Question: I'm relatively new to Drupal 7 and I'm trying to create a custom webform. My goal is to add a date (provided by the date module) field with out the day option. So it displays on month and year hiding the day option.
I have managed to achieve this but only by recreating the wholedate field as a custom field but I wanted to know if it was possible to customize the date field provided by the date module.
Below is a screen shot of my form:
How I create my custom date field:
'''
function my_webform_form_alter(&$form, &$form_state) {
if (isset($form['#node']->webform) && $form['#node']->uuid == '00b20537-d5ce-45c2-af37-150c9e73b96d') {
//$form['submitted']['date']['#type'] = 'hidden';
$form['ggg'] = array(
'#type' => 'date_select',
'#title' => 'Date',
'#date_format' => 'm/Y',
'#default_value' => date('Y-m-d')
);
}
}
'''
I have tried other methods on hiding the field components but nothing seem to work so far. I was wondering if I needed to implement a hook different from the alter hook (the one being used).
Any suggestions on how to achieve this?
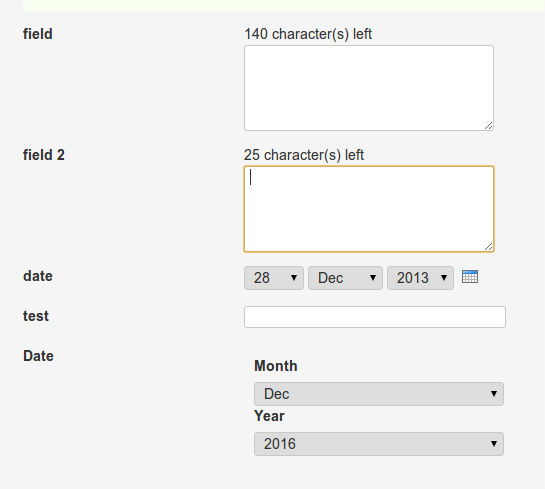
Answer: A possible solution would be to transform the 'day' field of the date component to a 'hidden' field instead of the 'select' field type. That can be achieved by adding a '#process' callback for that field and altering the data.
'''
function YOURMODULE_form_alter(&$form, &$form_state, $form_id)
{
// Your logic here depending which form to alter
// ...
// Add #process for the component with key name 'date'
$form['submitted']['date']['#process'][] = 'YOURMODULE_process_date';
}
function YOURMODULE_process_date(&$element)
{
// change type to hidden
$element['day']['#type'] = 'hidden';
// set value to first day of the month
$element['day']['#value'] = '1';
return $element;
}
'''